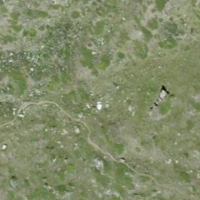
EUNIS habitat code: 26
Species observed at this site:
Vaccinium uliginosum